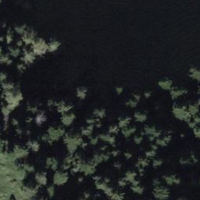
EUNIS habitat code: 43
Species observed at this site:
Astrantia major